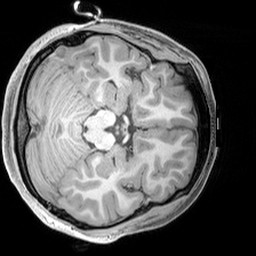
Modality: T1w
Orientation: axial